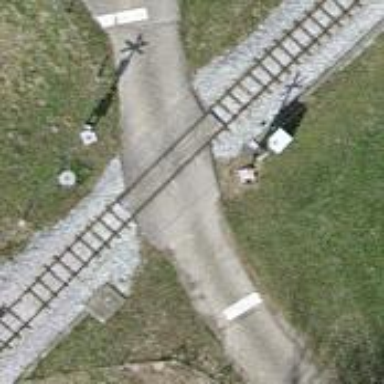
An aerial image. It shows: Narrow-gauge railway track with one electrified contact line.